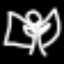
Label: angel